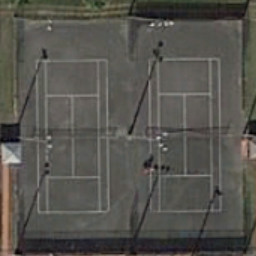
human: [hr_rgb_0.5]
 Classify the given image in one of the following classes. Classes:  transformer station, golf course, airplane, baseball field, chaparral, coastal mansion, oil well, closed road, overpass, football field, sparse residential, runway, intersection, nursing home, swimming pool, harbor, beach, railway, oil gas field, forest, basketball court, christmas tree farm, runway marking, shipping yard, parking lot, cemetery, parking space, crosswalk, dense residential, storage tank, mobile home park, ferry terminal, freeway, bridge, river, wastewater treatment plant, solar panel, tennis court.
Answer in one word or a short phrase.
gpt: tennis court